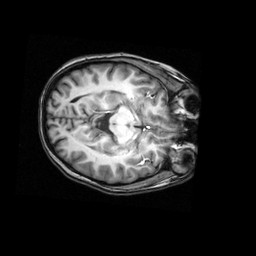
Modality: T1w
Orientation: axial
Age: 21
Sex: female
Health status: healthy
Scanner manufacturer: philips
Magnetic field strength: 3 T
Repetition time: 0.008 s
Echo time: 0.0037 s